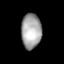
Tissue: lung
Cell type: Epithelial cells
Senescence score: 0.5709
Nuclear area (px): 690
Mean DAPI intensity: 164.096